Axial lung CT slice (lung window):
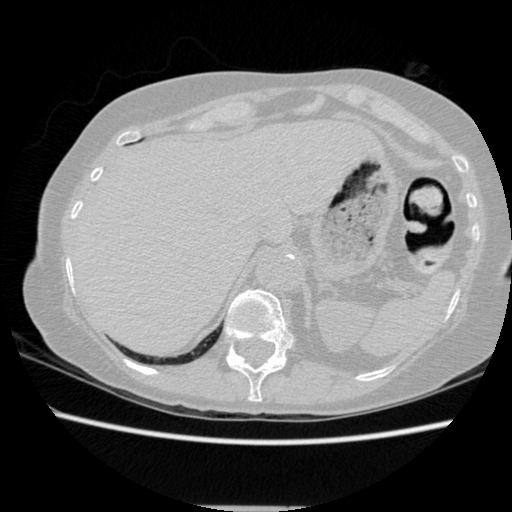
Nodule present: no